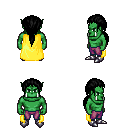
a pixel art fantasy rpg character, male body template, orc, green skin, yellow cape, magenta pants, black ponytail hairstyle, metal boots, four views (front, back, left, right), 2x2 character sprite sheet, small pixel art, hard edges, no anti-aliasing